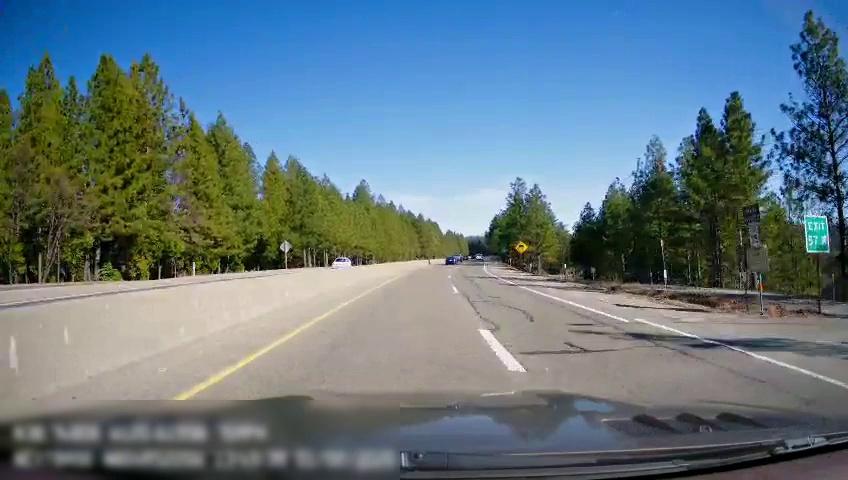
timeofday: Day
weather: Sunny
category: Drivable Space
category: Drivable Space
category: Vehicles | Car
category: Vehicles | SUV
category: Lanes | Current Lane
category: Lanes | Current Lane
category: Lanes | Alternate Lane
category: Lanes | Alternate Lane
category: Lanes | Opposite Lane
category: Traffic | Signs
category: Traffic | Signs